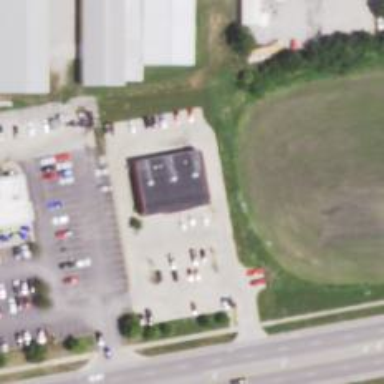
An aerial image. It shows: Car rental service.